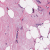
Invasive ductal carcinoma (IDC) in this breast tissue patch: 1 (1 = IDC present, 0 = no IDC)